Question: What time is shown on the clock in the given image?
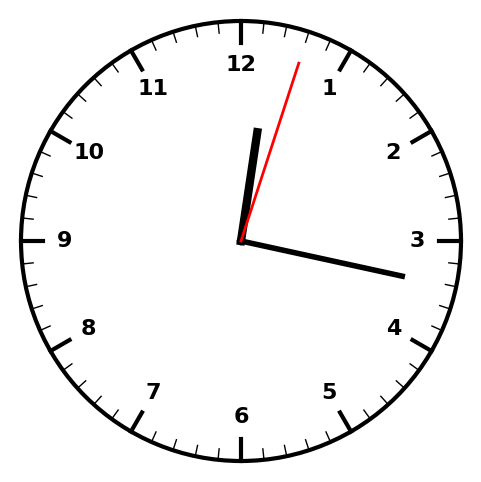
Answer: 12:17:03